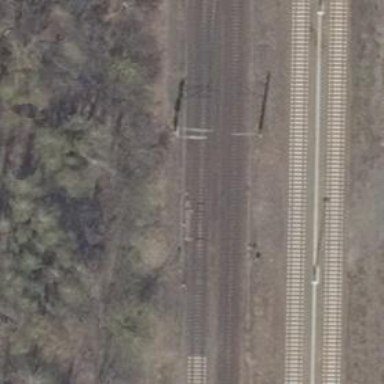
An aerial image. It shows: Railway switch with the turnout pointing to the right.